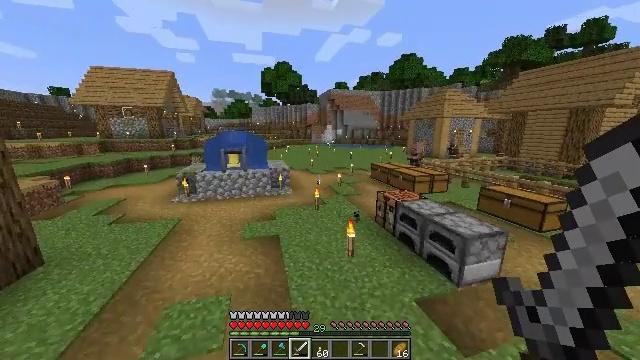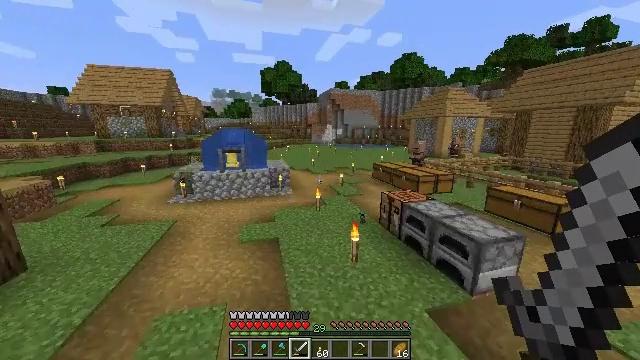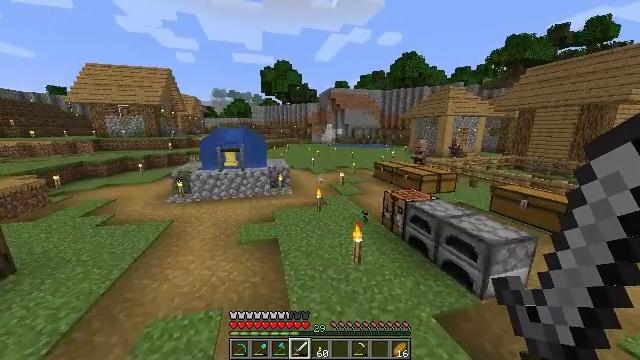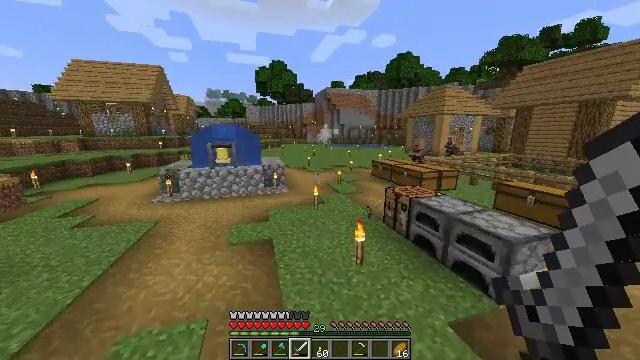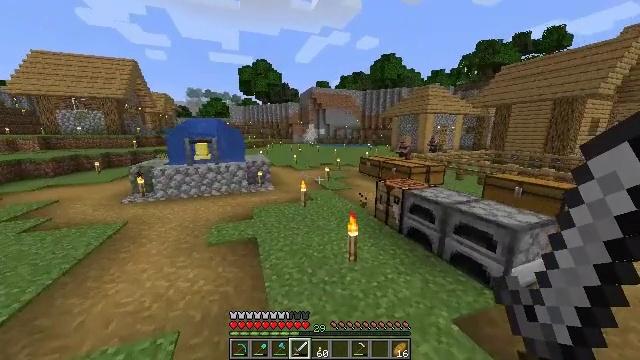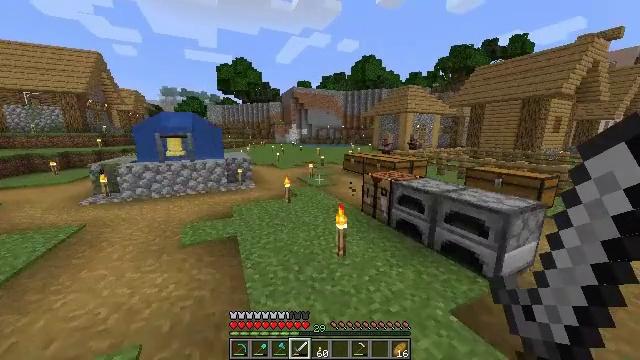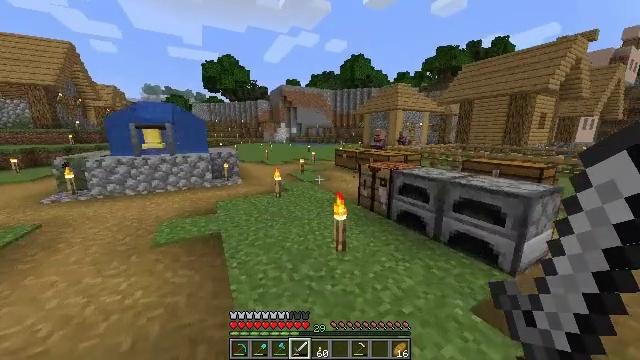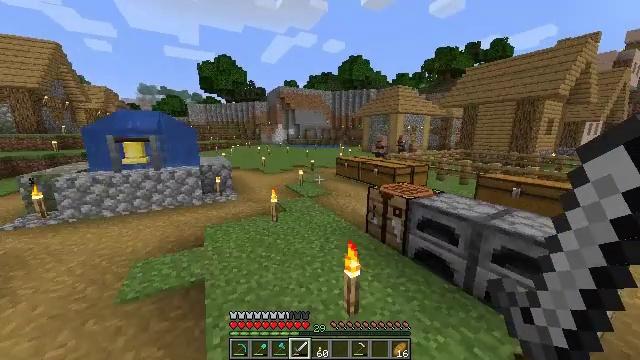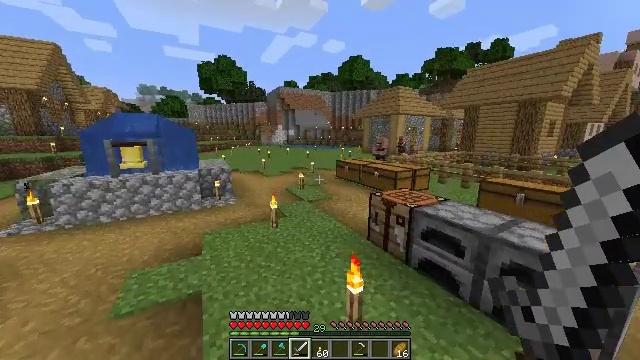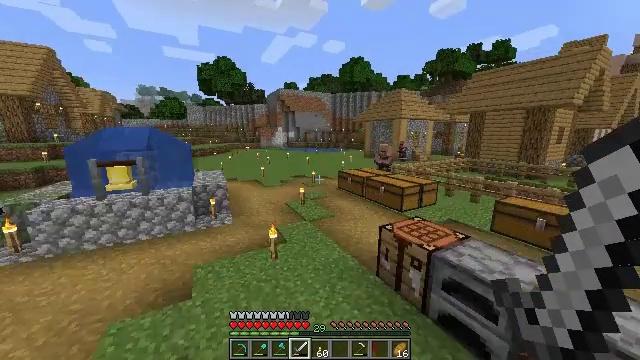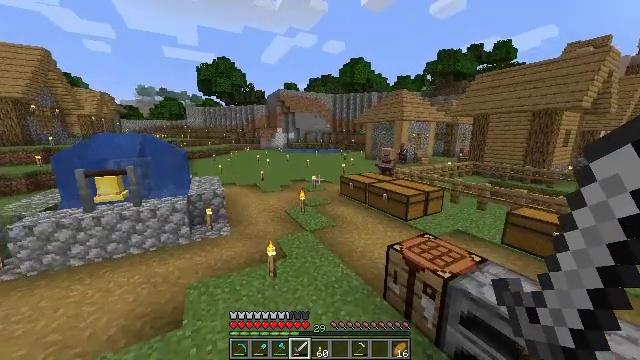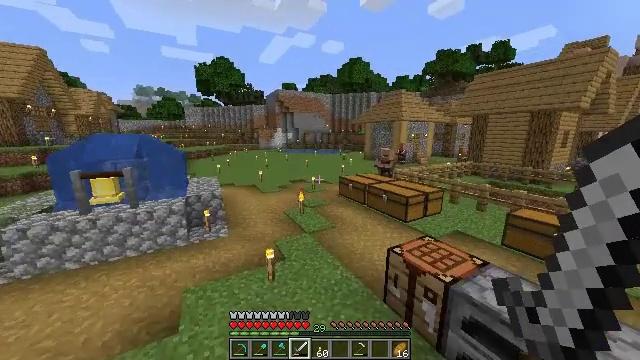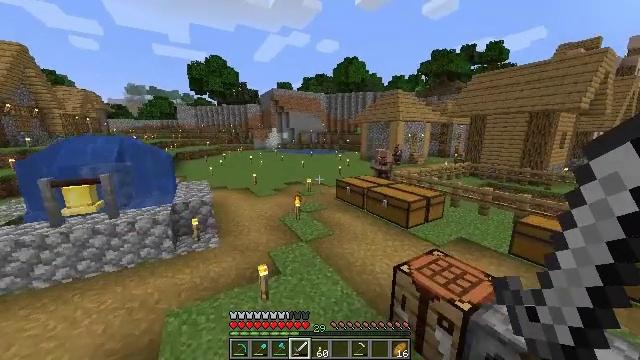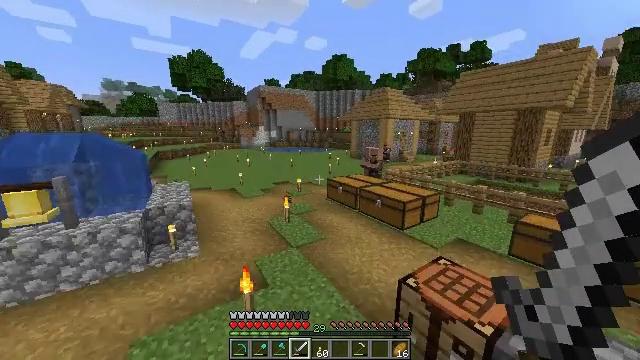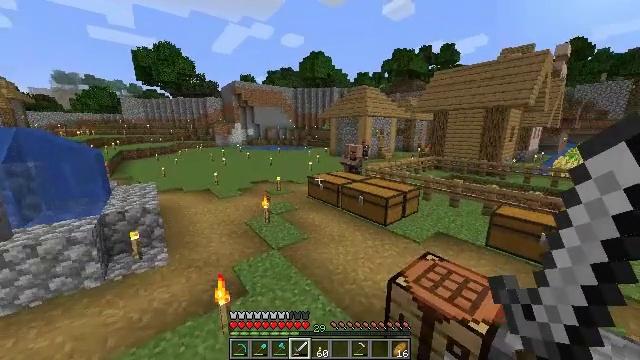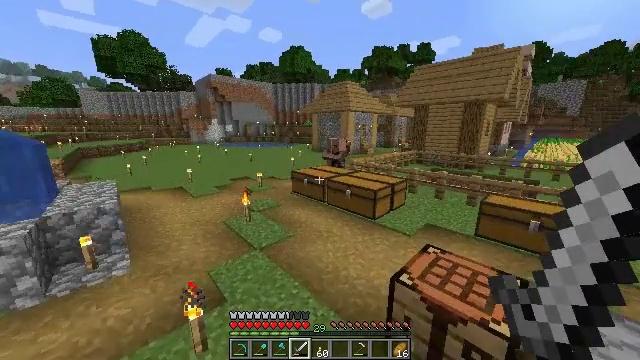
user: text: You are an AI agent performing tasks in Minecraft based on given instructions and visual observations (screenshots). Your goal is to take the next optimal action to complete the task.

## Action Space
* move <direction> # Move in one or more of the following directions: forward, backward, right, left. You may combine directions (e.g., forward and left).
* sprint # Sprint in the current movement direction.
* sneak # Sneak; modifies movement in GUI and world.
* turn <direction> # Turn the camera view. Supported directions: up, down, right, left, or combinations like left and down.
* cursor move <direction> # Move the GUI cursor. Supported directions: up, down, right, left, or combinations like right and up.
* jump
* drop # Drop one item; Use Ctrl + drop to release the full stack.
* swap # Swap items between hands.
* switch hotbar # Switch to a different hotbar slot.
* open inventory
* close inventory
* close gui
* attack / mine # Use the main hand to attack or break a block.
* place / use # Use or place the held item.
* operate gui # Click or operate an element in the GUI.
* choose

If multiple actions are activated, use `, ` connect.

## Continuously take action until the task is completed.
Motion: motion action
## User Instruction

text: Craft a stone.
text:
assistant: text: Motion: move forward, sprint, jump
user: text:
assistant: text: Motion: move forward, sprint, jump
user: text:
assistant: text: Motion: move forward, sprint, turn right, jump
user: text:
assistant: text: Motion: move forward, sprint, turn right, jump
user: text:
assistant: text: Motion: move forward, sprint, turn right, jump
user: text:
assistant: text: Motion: move forward, sprint, turn right, jump
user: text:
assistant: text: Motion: move forward, sprint, jump
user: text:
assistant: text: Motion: move forward, sprint, jump
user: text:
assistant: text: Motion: move forward, sprint, jump
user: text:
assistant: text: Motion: move forward, sprint, jump
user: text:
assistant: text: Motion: move forward, sprint, jump
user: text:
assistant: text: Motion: move forward, sprint, turn right, jump
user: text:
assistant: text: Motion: move forward, sprint, turn right, jump
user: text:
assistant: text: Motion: move forward, sprint, turn right, jump
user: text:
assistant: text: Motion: move forward, sprint, turn right, jump
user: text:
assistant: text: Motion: move forward, sprint, turn right and down
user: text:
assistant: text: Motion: move forward, sprint, turn right and down
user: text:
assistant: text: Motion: move forward, turn right and down
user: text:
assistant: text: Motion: move forward and move right, turn right
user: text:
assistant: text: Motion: move forward and move right
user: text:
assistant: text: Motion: move forward and move right, turn right
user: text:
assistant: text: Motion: move right, turn right
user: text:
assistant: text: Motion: move right, turn right
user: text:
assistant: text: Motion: move right
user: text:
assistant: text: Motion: move right, turn left
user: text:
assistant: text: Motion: move right, turn left and down
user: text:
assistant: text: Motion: move forward and move right, turn left and down
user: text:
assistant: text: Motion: move forward and move right, turn left and down
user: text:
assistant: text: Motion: move forward, turn left and down, use / place
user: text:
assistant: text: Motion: move forward, turn left and down, use / place